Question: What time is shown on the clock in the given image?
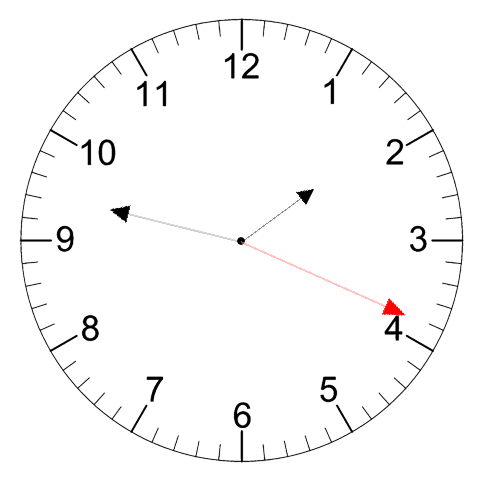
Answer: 01:47:19